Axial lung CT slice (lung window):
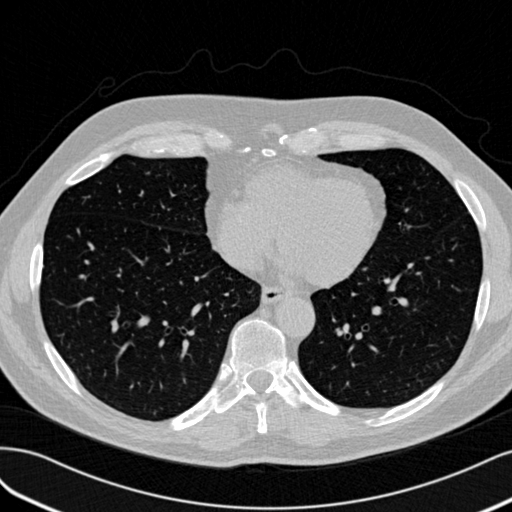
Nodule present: no